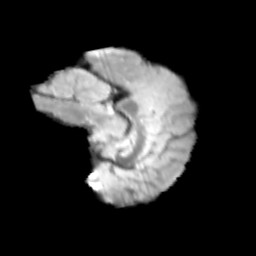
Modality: T2w
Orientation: sagittal
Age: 10
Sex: male
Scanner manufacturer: siemens
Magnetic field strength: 3 T
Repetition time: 3.8 s
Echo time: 0.07 s